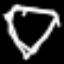
Label: diamond